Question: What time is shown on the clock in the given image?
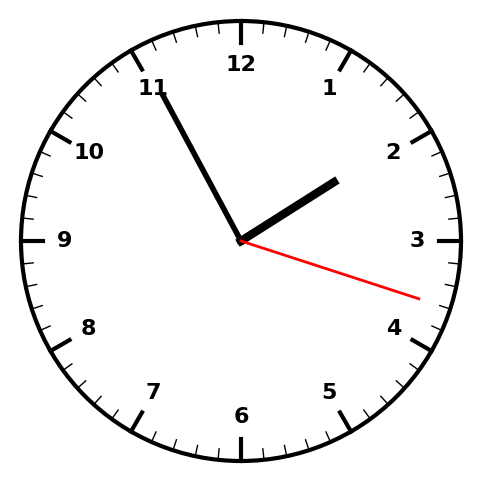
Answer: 01:55:18